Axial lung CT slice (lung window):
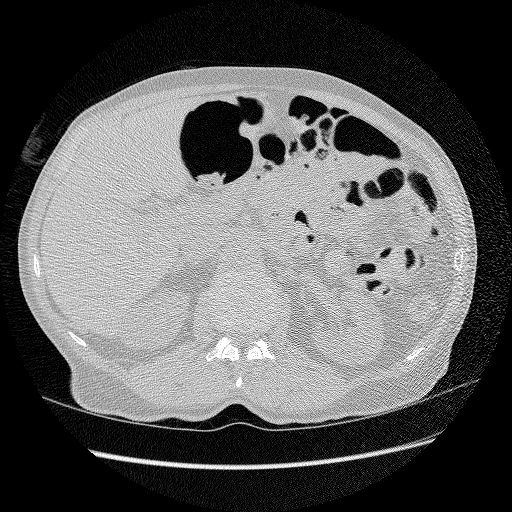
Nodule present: no